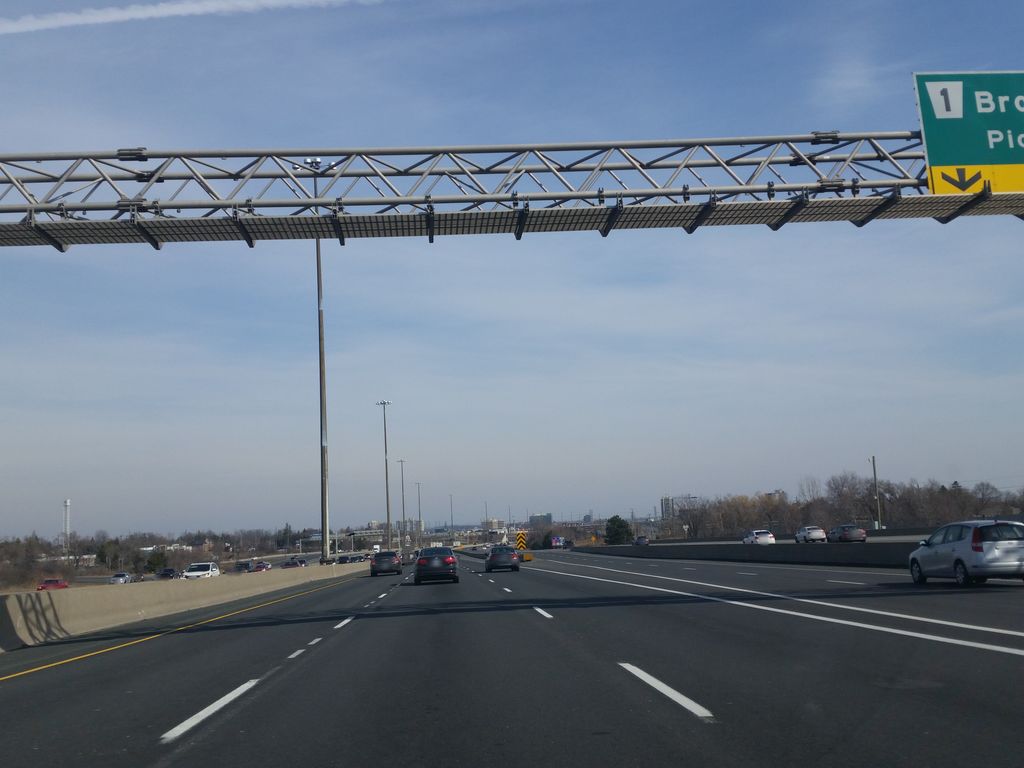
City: toronto